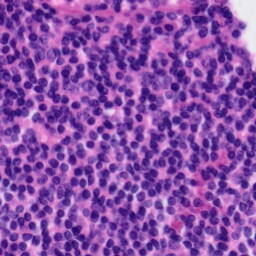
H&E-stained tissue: Tonsil